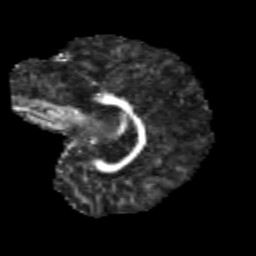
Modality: FA
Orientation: sagittal
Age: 11
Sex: female
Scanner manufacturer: siemens
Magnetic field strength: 3 T
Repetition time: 3.8 s
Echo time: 0.07 s